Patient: sex M, age 71
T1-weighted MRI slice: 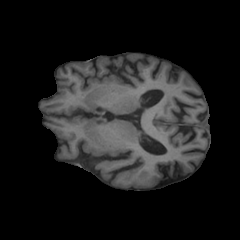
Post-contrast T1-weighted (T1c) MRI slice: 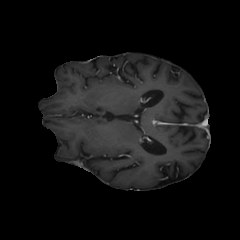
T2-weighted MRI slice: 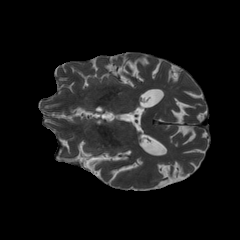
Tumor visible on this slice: no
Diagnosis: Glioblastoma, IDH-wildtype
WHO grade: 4